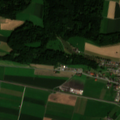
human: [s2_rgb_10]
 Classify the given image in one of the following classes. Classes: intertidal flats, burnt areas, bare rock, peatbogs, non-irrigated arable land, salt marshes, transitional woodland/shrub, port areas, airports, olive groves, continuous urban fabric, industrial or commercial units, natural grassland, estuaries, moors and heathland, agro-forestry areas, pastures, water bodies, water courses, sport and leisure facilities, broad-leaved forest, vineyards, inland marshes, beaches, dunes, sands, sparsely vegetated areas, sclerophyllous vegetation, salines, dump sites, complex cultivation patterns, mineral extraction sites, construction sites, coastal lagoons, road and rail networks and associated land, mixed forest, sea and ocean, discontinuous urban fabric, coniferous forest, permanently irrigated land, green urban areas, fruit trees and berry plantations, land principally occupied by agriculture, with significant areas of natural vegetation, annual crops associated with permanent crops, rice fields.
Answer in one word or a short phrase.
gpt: non-irrigated arable land, mixed forest